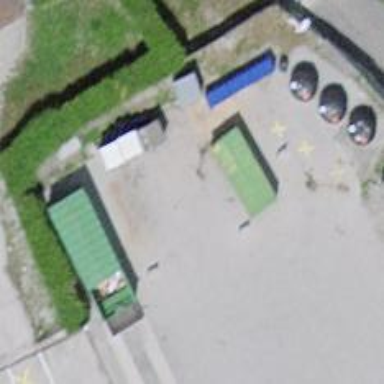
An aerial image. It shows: Recycling facility.